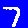
Digit: 7